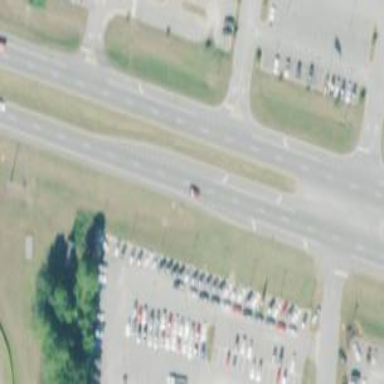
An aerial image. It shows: Primary highway with asphalt surface that includes dual carriageway.